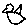
Label: bird